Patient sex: F
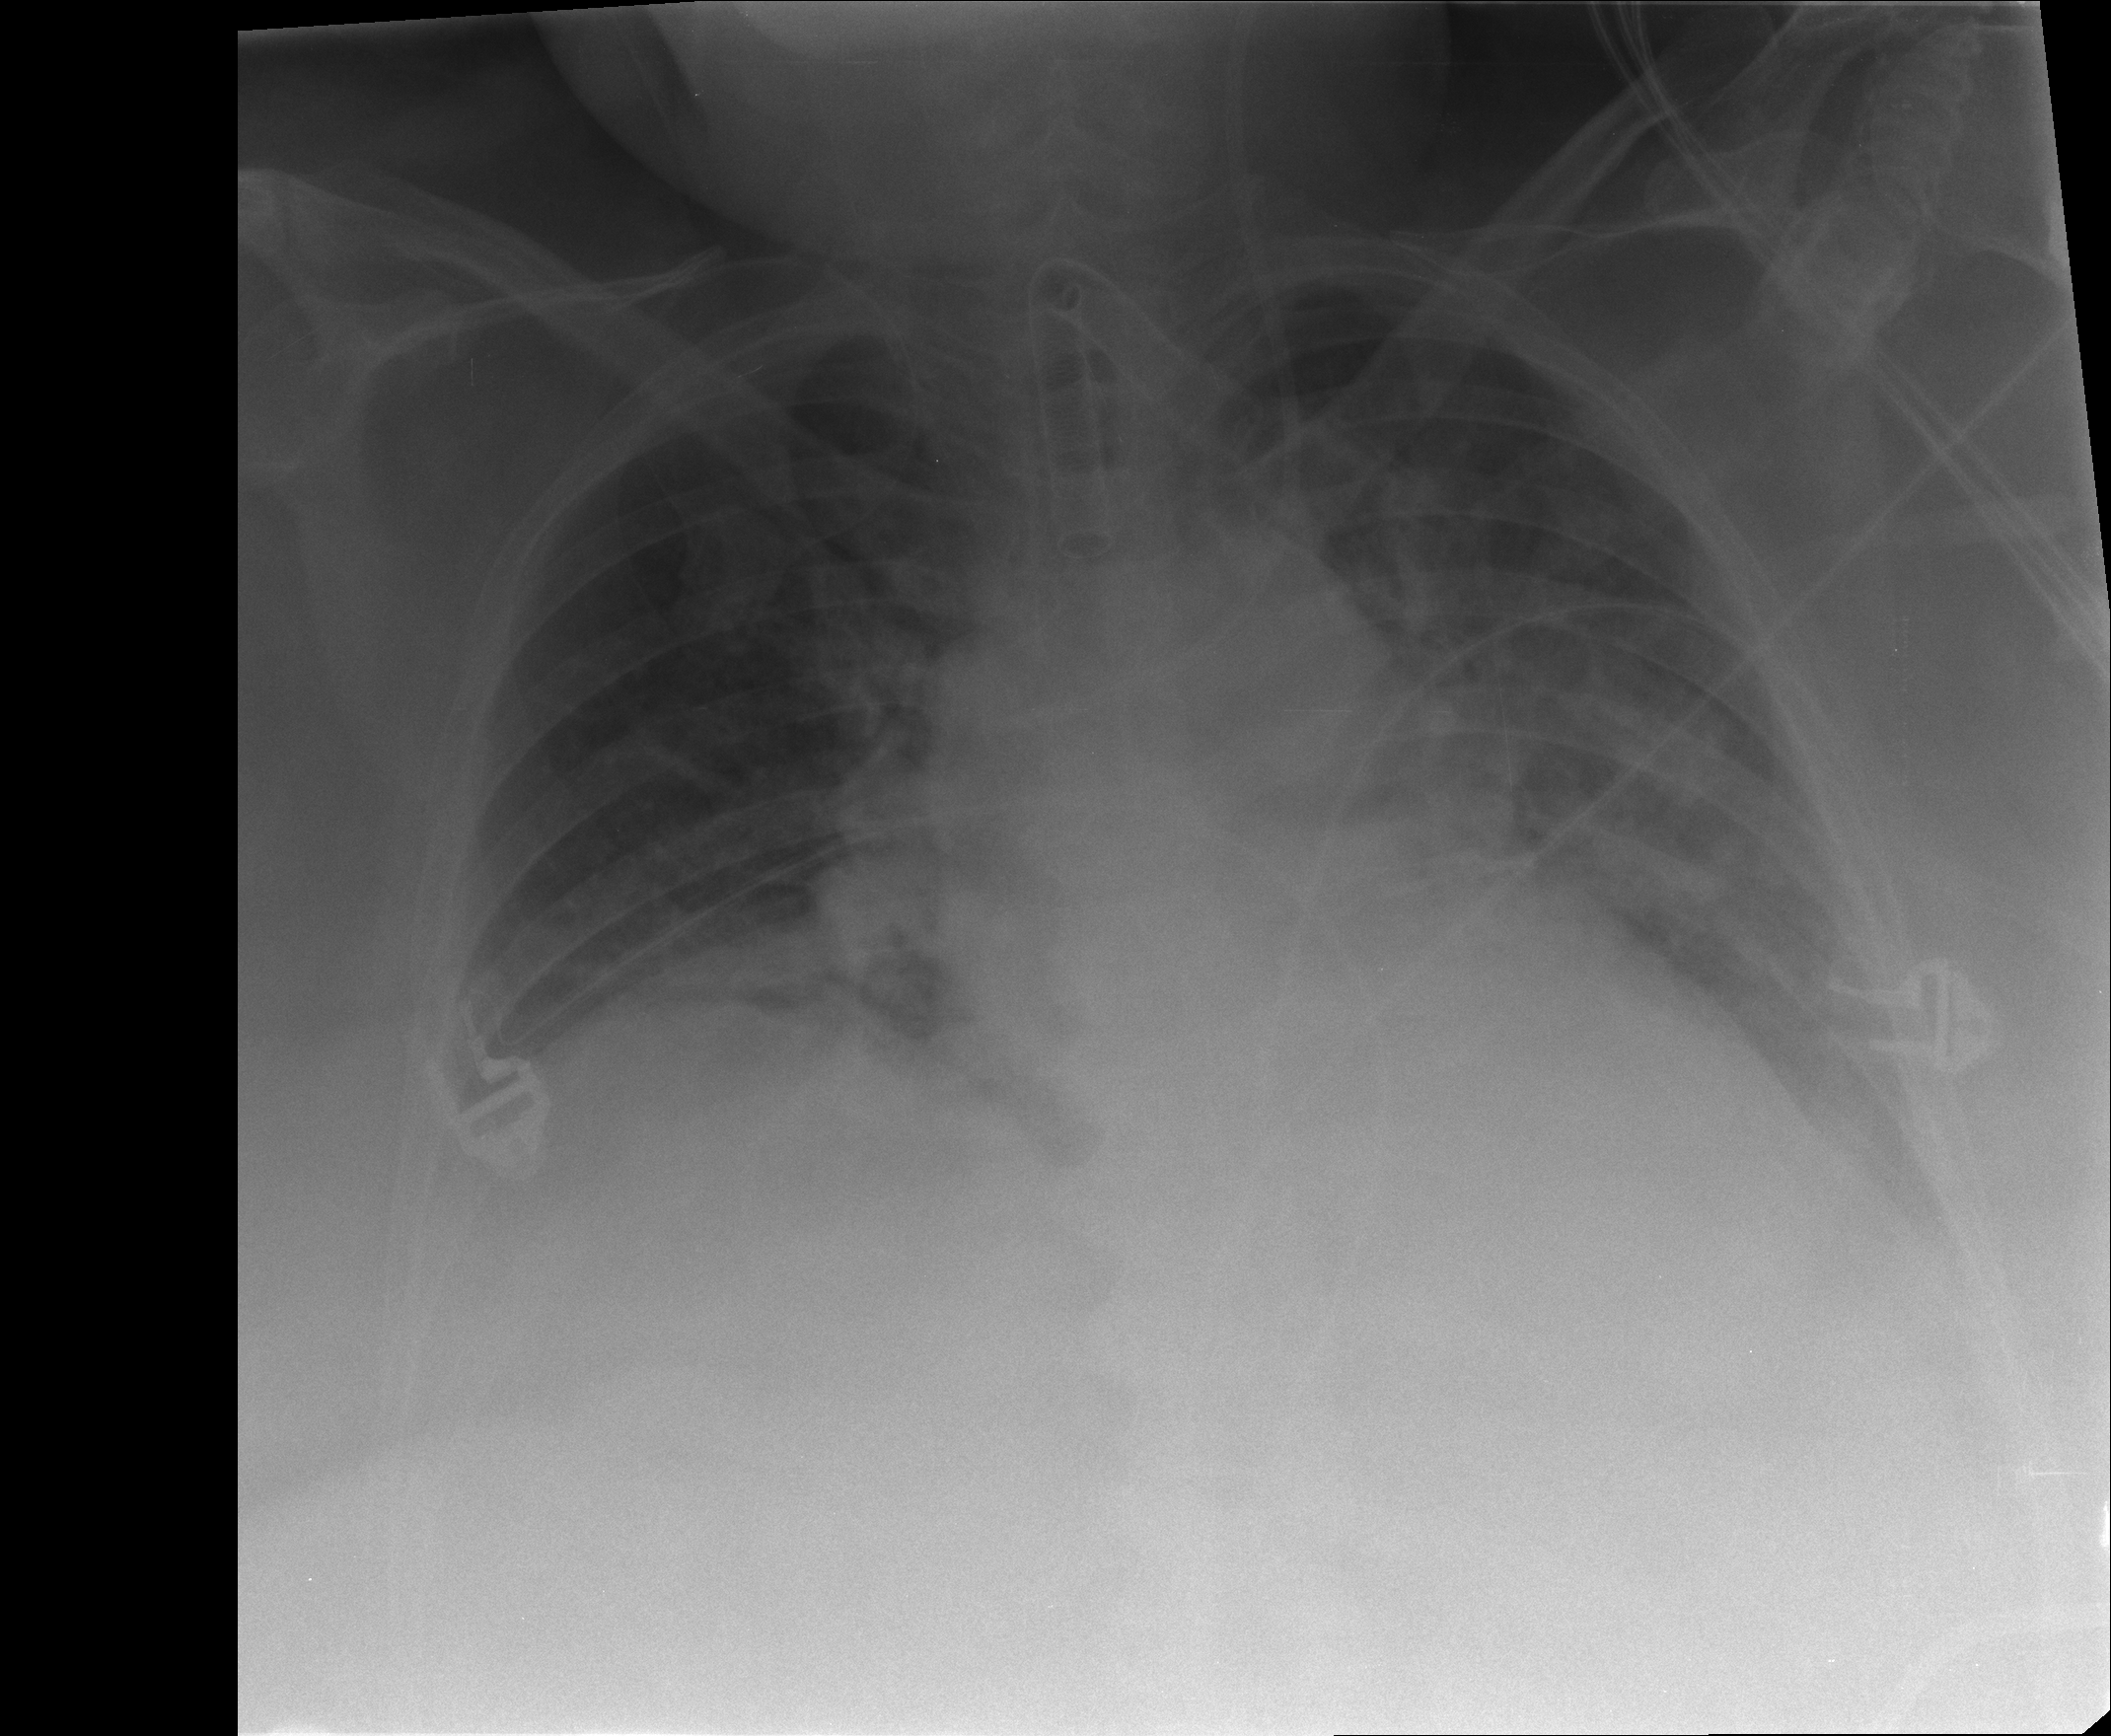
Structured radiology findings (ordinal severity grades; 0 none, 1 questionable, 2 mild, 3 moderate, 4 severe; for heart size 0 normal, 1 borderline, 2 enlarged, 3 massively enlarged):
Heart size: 0
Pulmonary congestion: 2
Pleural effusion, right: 1
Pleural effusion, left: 2
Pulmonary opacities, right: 0
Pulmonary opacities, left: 3
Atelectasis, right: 2
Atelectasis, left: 2